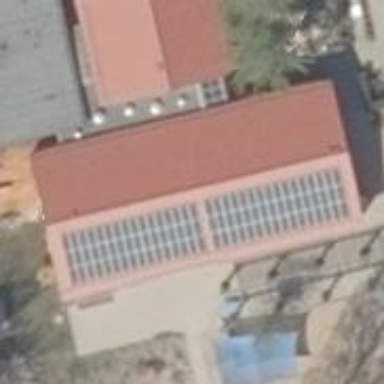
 consisting of solar photovoltaic panels."